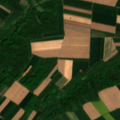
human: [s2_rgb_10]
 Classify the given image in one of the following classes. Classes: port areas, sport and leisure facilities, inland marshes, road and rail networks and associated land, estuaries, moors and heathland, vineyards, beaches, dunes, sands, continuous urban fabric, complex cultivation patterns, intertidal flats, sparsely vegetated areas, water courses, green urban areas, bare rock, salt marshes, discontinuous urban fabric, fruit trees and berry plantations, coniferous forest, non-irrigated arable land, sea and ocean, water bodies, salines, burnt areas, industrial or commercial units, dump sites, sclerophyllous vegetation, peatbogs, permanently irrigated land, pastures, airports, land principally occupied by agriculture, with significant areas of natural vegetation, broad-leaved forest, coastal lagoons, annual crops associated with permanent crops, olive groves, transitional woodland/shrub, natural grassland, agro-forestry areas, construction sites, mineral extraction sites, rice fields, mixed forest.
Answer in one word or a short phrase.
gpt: non-irrigated arable land, land principally occupied by agriculture, with significant areas of natural vegetation, broad-leaved forest